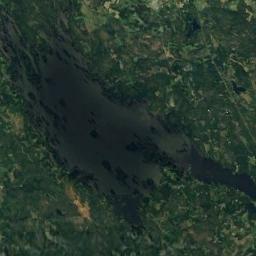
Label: lake